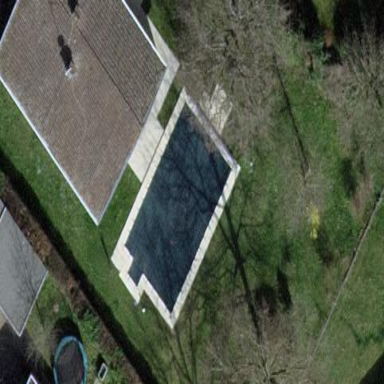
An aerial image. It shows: Swimming pool located in leisure land.